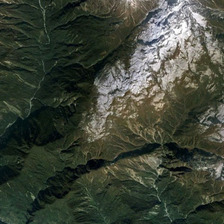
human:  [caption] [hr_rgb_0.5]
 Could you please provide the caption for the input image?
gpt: some white snows cover some part of a piece of green irregular mountains .

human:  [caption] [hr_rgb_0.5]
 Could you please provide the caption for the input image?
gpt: some white snows cover some part of a piece of green irregular mountains .

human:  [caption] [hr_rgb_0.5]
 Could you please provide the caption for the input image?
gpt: many long mountain roads are on the green hills .

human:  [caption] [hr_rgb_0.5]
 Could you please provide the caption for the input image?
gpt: the green mountains are adjacent to each other in an endless line .

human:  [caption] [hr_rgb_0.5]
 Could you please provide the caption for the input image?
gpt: the green mountains are adjacent to each other in an endless line .